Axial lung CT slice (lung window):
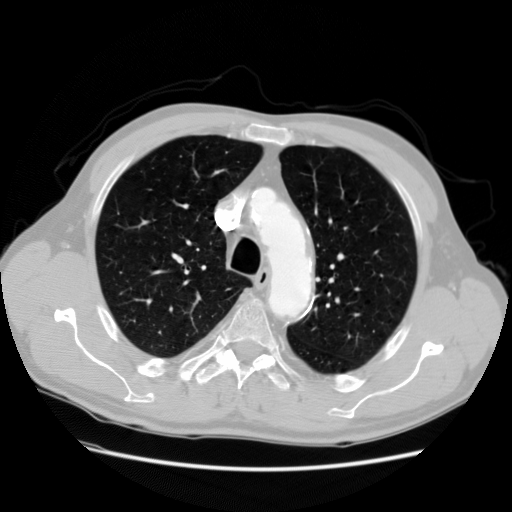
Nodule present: no